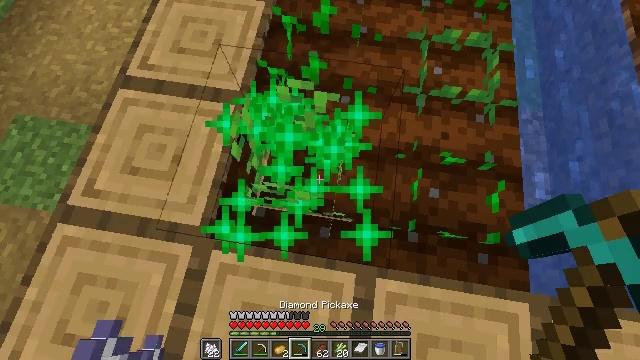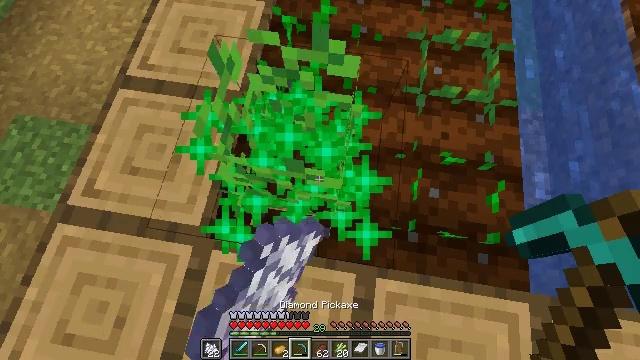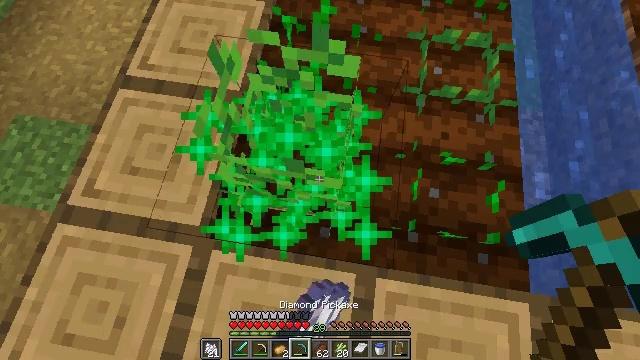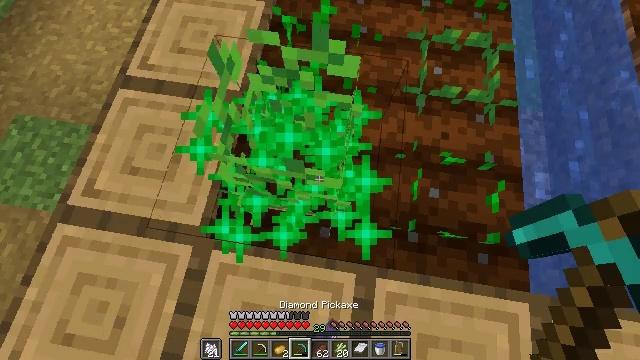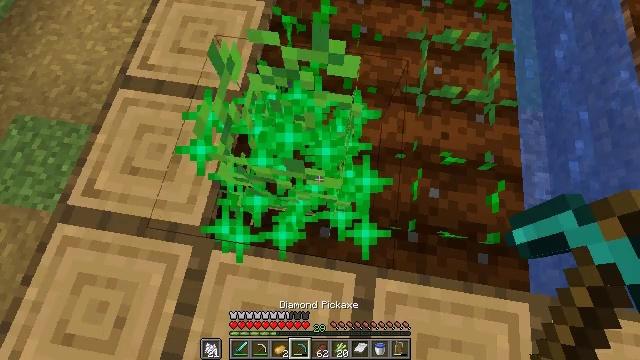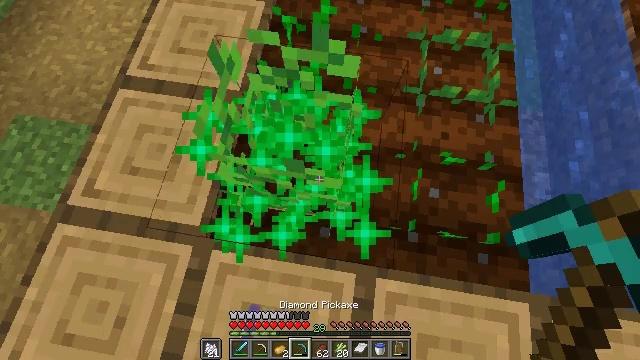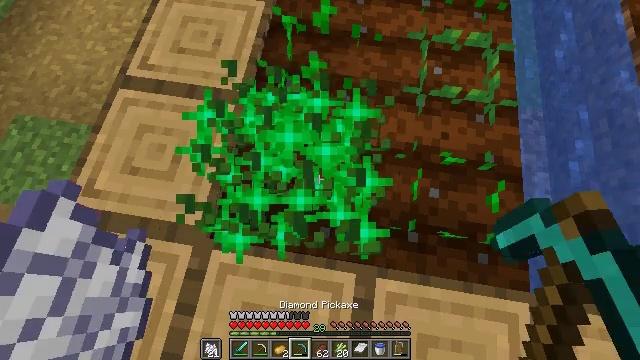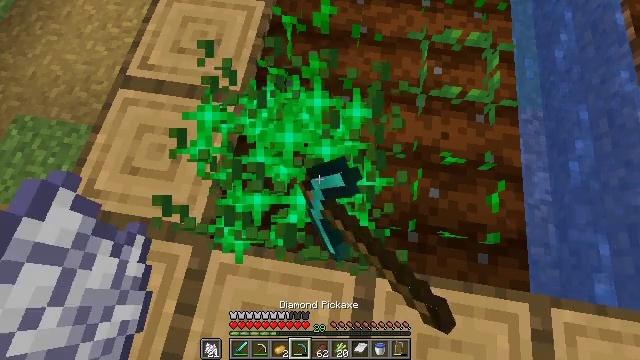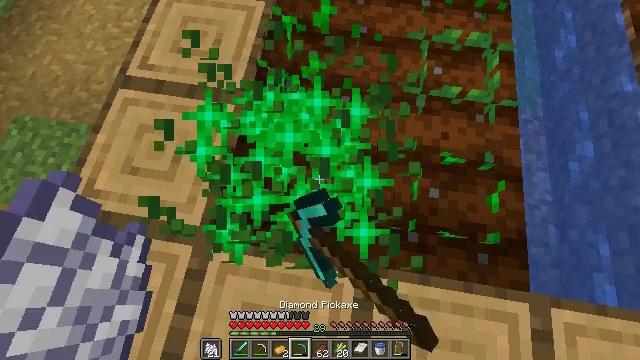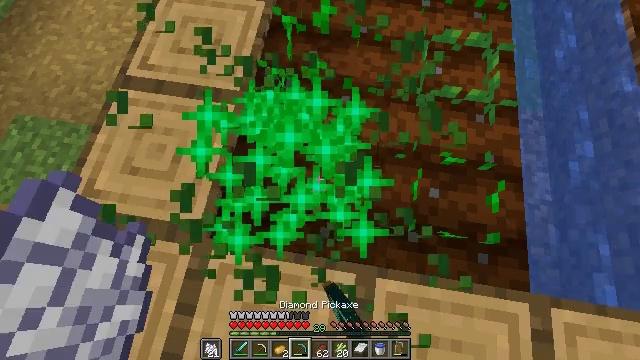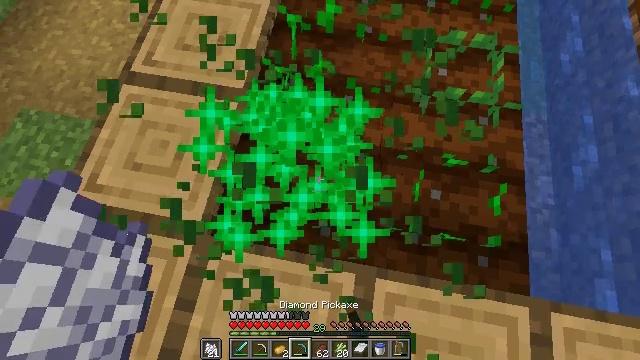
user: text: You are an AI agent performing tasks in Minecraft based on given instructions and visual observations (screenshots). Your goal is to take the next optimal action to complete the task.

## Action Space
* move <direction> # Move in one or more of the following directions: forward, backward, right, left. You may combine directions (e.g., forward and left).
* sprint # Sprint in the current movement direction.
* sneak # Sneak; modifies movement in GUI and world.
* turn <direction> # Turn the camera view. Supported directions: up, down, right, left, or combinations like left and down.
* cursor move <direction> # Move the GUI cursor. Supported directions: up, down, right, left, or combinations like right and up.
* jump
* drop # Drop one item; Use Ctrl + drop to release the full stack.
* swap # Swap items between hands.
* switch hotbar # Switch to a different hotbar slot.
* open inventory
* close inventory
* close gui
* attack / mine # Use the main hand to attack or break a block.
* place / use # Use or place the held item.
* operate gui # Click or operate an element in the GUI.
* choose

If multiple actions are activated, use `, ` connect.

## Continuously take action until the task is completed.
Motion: motion action
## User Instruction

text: Harvest potatoes.
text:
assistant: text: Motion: use / place
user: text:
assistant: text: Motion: no_op
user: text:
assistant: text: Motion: no_op
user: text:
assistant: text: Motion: no_op
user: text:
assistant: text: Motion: no_op
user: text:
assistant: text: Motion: attack / mine
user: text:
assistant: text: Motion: attack / mine
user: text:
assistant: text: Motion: attack / mine
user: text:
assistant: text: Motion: no_op
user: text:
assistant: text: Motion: turn left
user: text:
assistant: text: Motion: no_op